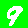
Digit: 9